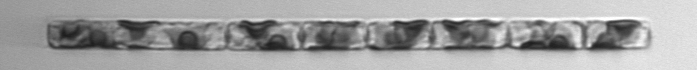
Label: Guinardia_delicatula